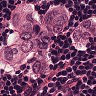
Metastatic tissue present: yes